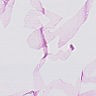
Metastatic tissue present: no